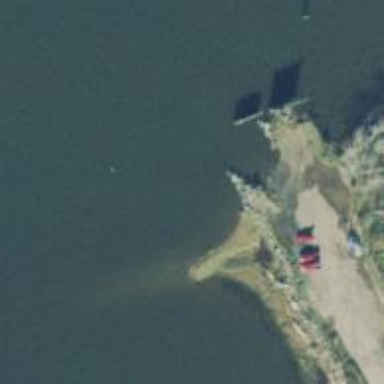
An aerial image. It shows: Slipway on leisure land.